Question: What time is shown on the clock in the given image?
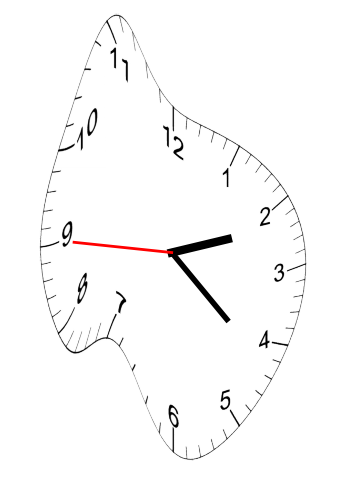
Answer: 02:21:45